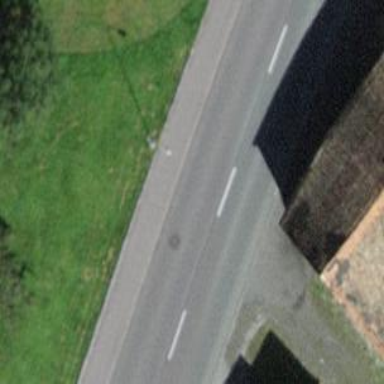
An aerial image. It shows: Primary road with asphalt surface.